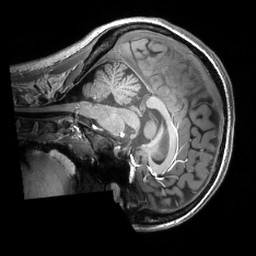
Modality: T1w
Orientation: sagittal
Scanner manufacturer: philips
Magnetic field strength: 7 T
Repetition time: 0.008 s
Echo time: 0.001974 s